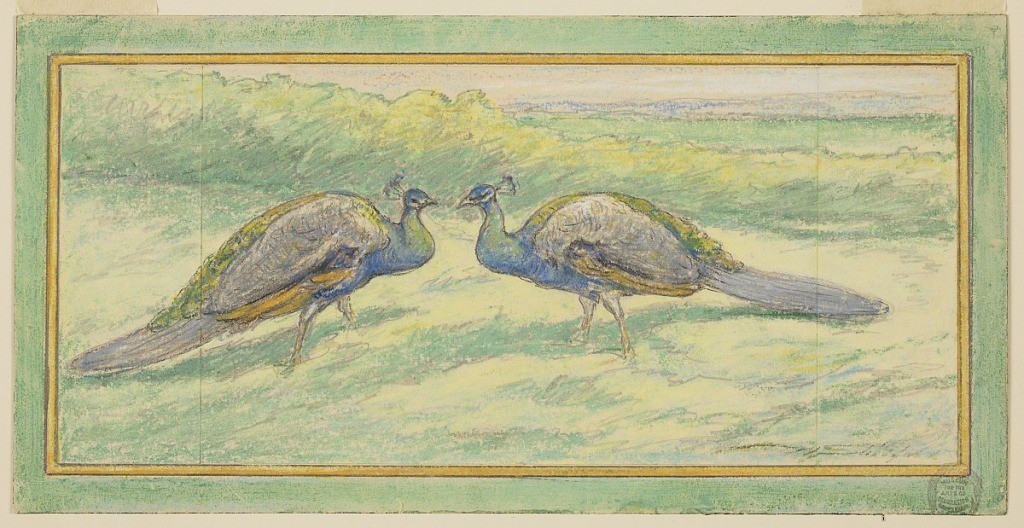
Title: Two Peacocks in a Landscape
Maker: Walter Shirlaw, American, b. Scotland, 1838–1909
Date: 1875–80
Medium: Black crayon and pastel on three pieces of paper
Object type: Drawing
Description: The birds stand opposite each other.